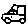
Label: car